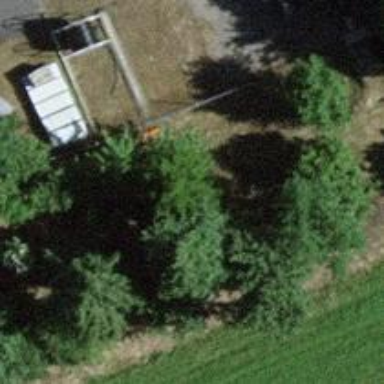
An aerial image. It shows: Pole with roof cover.